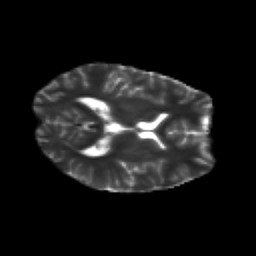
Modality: T2w
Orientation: axial
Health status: healthy
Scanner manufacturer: siemens
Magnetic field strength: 3 T
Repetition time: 12 s
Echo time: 0.092 s